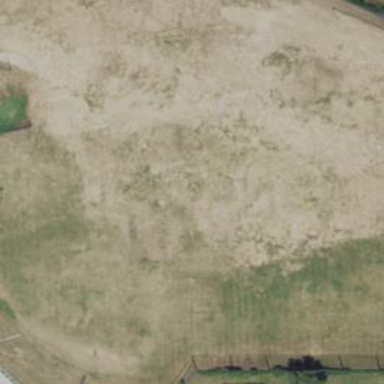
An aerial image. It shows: Grassy area designated for driving range golf.